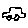
Label: car